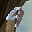
Label: 9